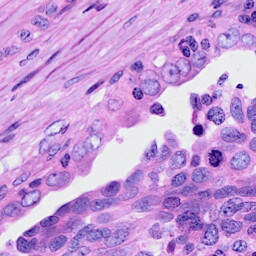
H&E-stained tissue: Ovarian